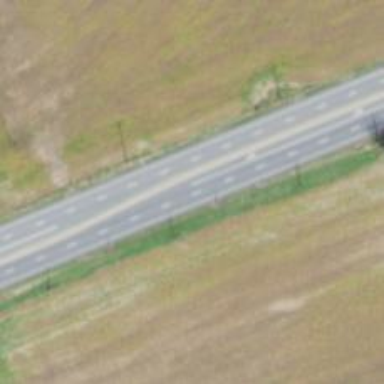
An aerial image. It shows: Asphalt road classified as primary highway with expressway characteristics.